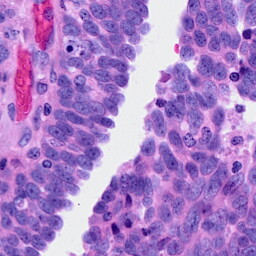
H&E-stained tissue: Ovarian